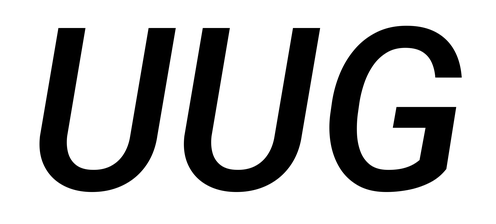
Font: Roboto-Italic_Medium_Italic